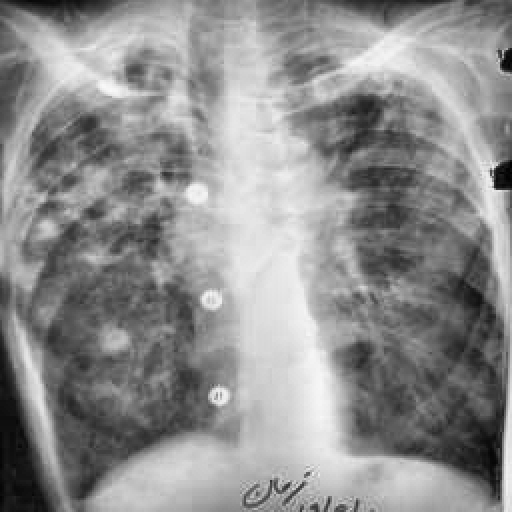
Finding: TUBERCULOSIS